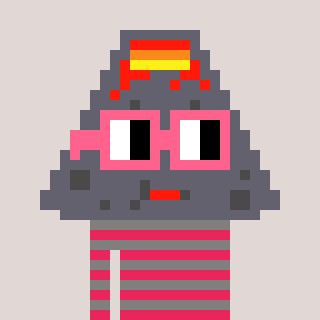
a pixel art character with square pink glasses, a volcano-shaped head and a bluegrey-colored body on a warm background